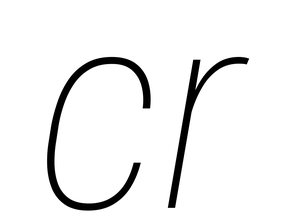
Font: Roboto-Italic_Condensed_Thin_Italic